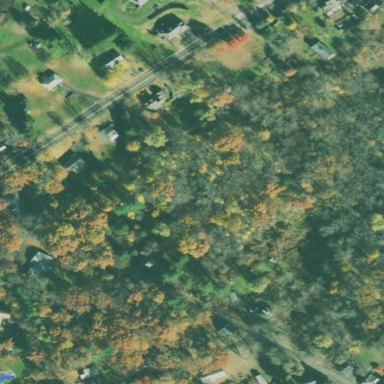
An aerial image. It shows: Serene woodland landscape.